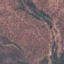
Land use / land cover: HerbaceousVegetation